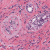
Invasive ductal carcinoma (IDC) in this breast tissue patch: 1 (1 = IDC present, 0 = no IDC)